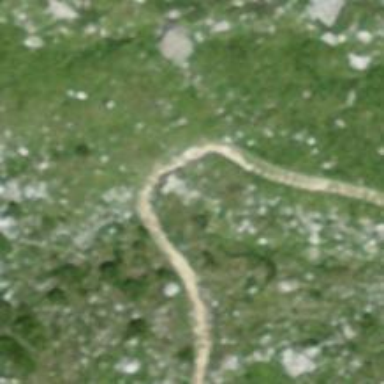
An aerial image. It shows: Ground path.